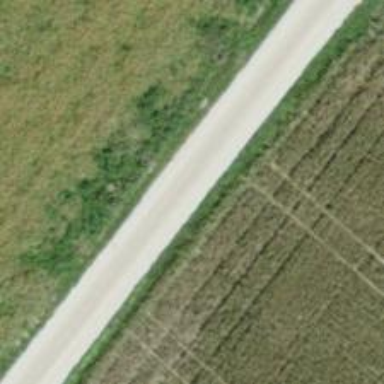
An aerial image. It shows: Unpaved unclassified road.